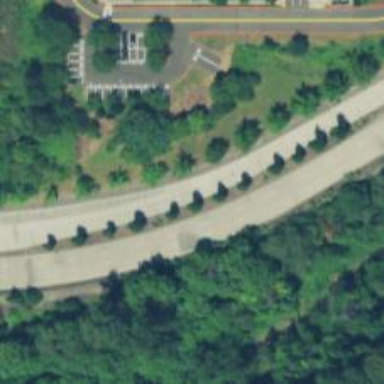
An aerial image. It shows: Secondary road.